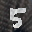
Label: 5